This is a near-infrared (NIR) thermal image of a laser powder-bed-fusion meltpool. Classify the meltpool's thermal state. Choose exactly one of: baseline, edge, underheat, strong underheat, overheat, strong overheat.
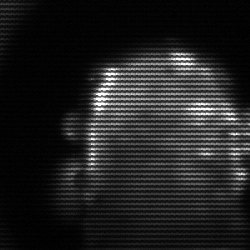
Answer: baseline